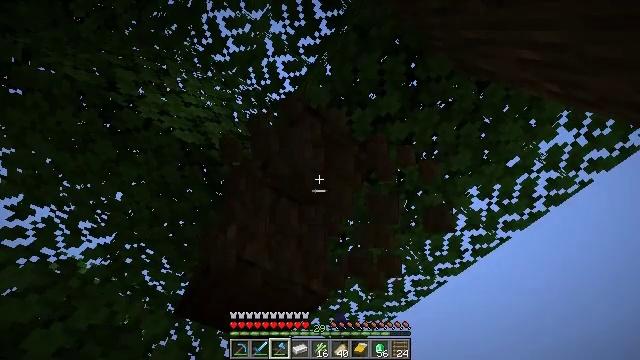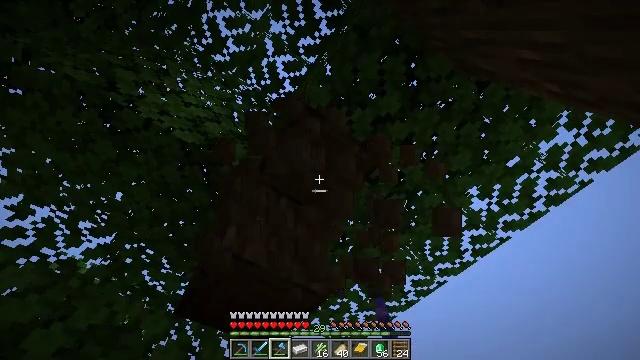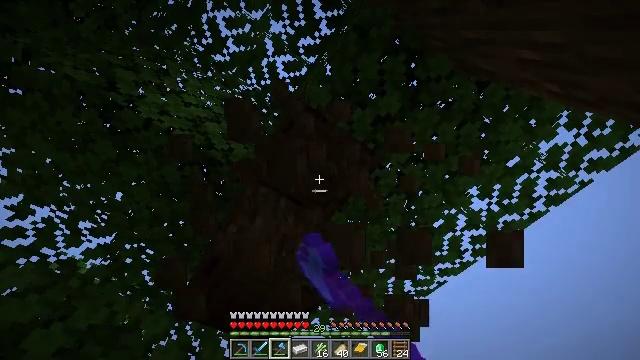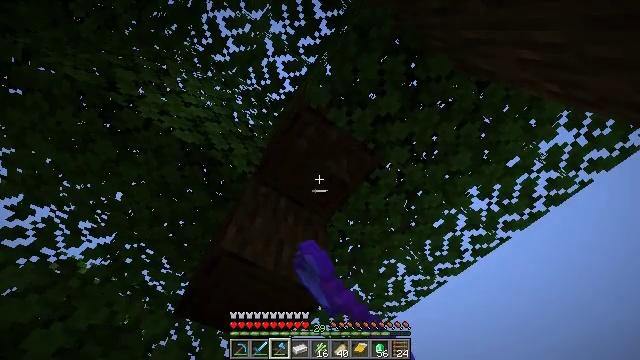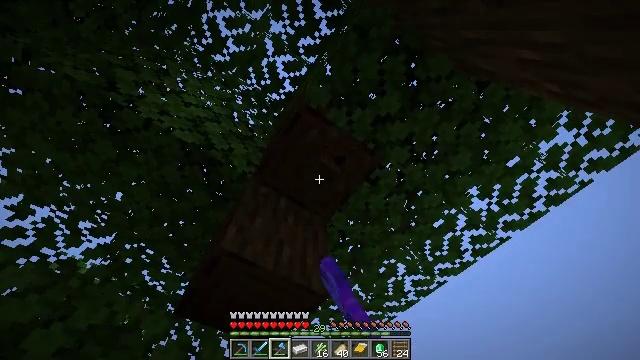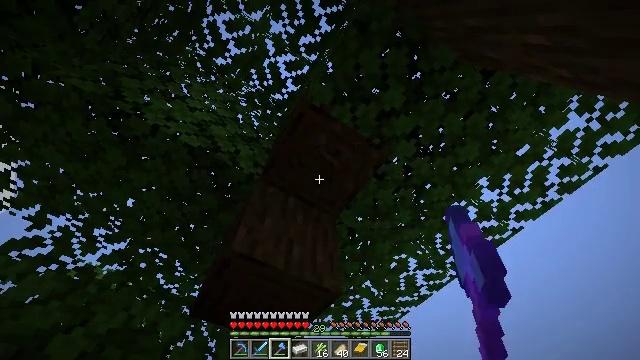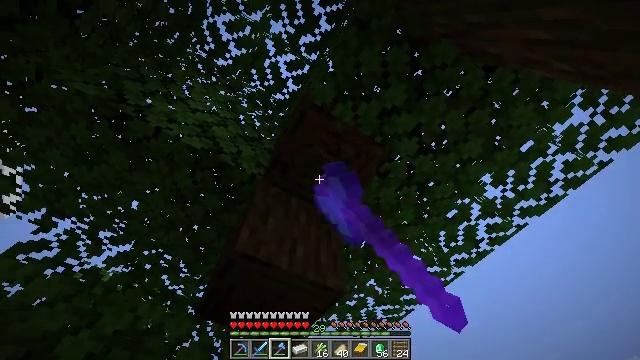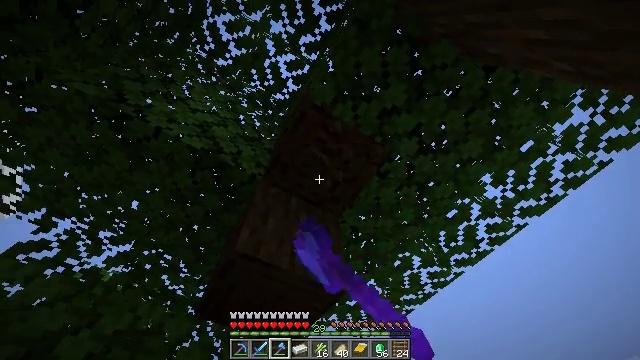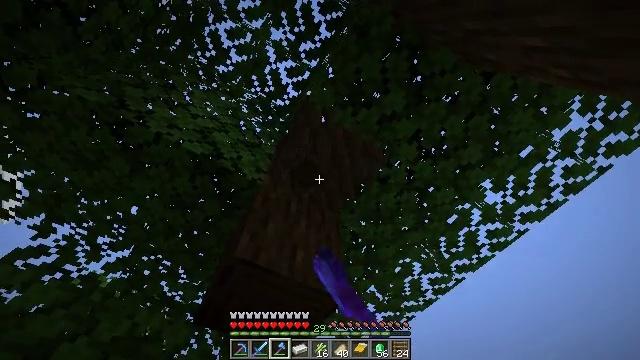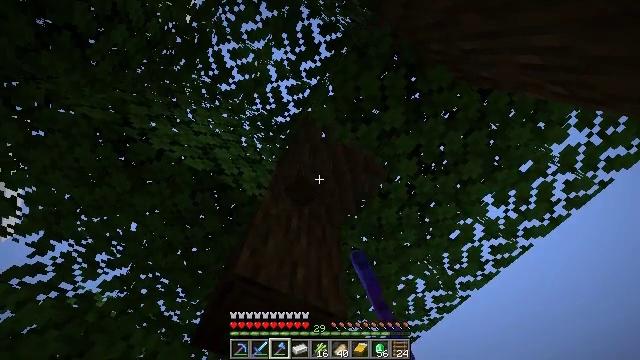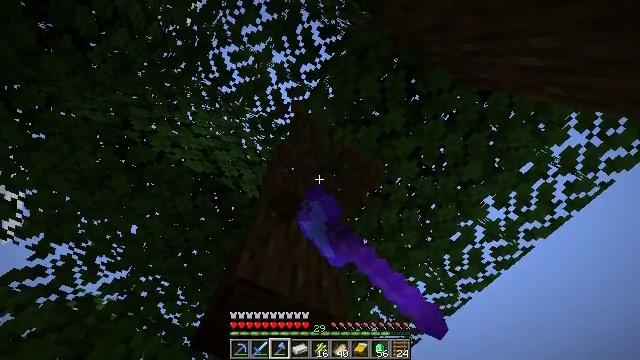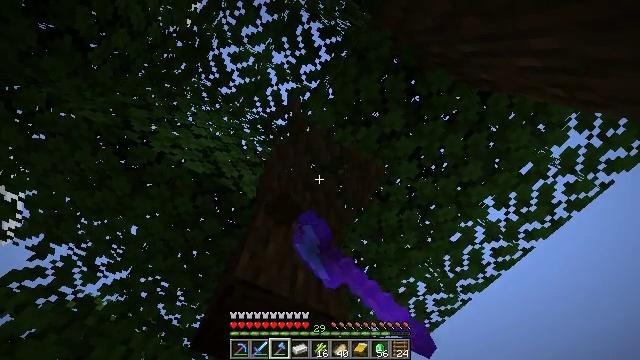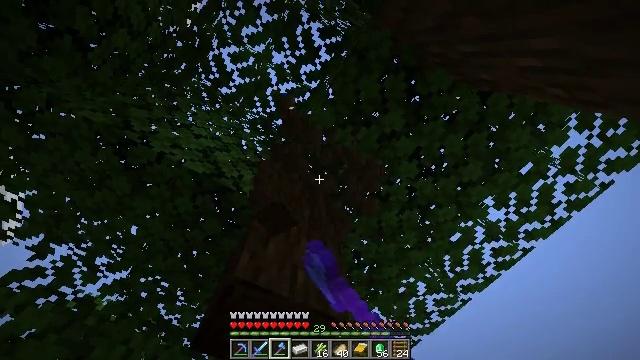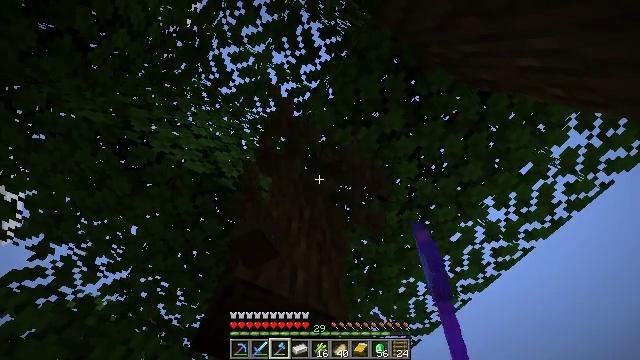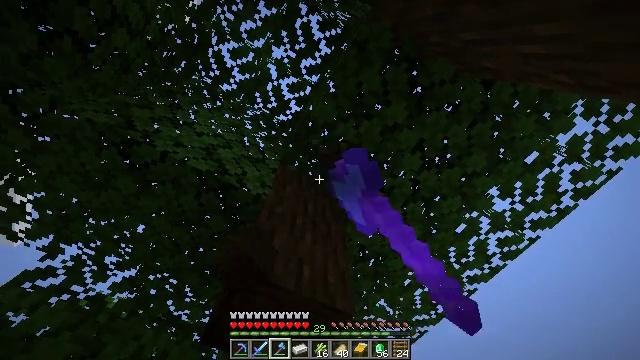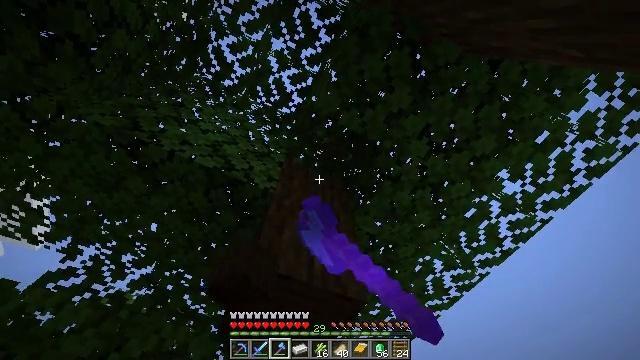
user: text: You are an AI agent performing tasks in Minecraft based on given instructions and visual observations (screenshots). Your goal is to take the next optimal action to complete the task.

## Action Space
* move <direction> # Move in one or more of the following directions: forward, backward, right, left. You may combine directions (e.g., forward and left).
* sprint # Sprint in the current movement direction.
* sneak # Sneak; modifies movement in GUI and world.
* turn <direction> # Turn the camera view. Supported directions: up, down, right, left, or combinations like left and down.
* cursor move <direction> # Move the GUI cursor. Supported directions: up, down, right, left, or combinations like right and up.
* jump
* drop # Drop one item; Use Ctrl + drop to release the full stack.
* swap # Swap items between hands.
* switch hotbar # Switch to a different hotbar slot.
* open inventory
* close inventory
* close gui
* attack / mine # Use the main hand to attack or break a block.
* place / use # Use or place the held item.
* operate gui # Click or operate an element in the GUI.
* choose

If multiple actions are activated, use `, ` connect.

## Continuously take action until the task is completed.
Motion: motion action
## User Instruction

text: Gather dark oak log for crafting.
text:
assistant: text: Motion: attack / mine
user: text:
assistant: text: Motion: attack / mine
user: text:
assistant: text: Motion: attack / mine
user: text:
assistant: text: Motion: attack / mine
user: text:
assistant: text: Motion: turn left, attack / mine
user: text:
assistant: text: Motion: turn left, attack / mine
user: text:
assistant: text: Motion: attack / mine
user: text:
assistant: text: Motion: turn up, attack / mine
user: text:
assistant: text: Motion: turn up, attack / mine
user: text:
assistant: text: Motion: attack / mine
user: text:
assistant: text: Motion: attack / mine
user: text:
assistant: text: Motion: attack / mine
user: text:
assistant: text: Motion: attack / mine
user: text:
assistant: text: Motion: turn left and down, attack / mine
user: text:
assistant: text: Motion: turn left and down, attack / mine
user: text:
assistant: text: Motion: attack / mine
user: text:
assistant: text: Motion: attack / mine
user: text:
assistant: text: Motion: attack / mine
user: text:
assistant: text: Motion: attack / mine
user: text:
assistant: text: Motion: attack / mine
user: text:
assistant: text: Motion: attack / mine
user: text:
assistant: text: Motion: attack / mine
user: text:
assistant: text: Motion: attack / mine
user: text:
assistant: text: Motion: turn left and down, attack / mine
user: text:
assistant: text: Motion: turn left and down, attack / mine
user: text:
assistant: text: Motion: turn left and down, attack / mine
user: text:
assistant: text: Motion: turn left and down, attack / mine
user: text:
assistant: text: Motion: attack / mine
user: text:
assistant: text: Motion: attack / mine
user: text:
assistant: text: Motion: attack / mine